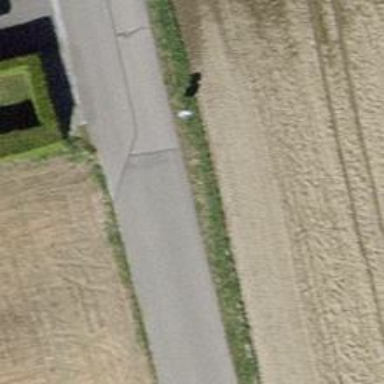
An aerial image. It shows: Residential road with asphalt surface and no sidewalks.